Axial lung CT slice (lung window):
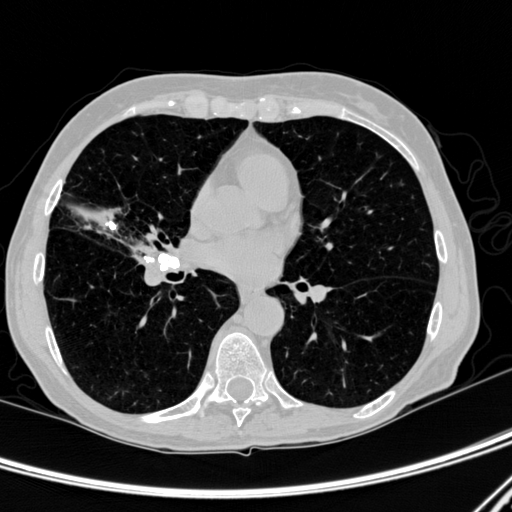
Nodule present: yes
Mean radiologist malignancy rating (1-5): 1